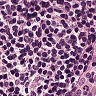
Metastatic tissue present: no